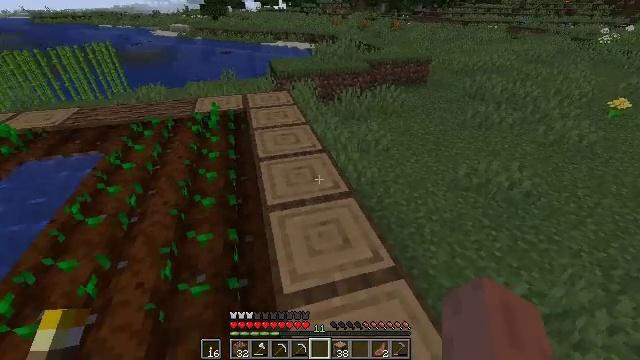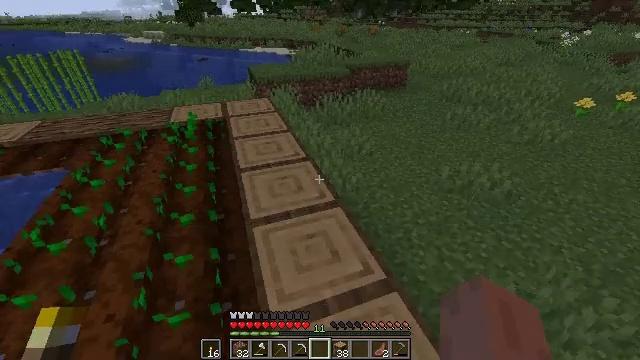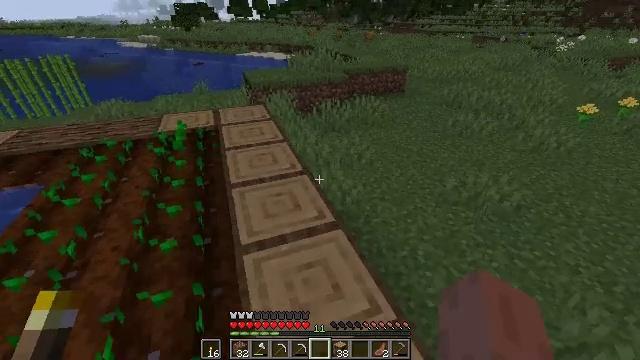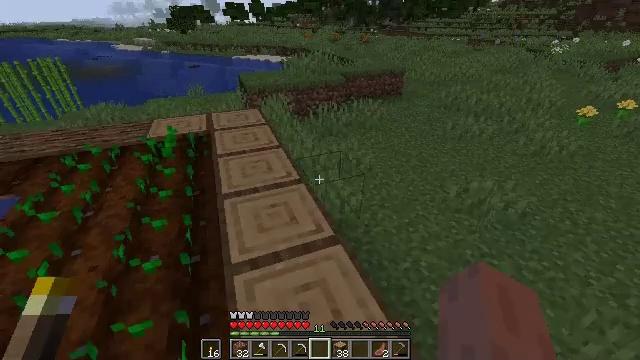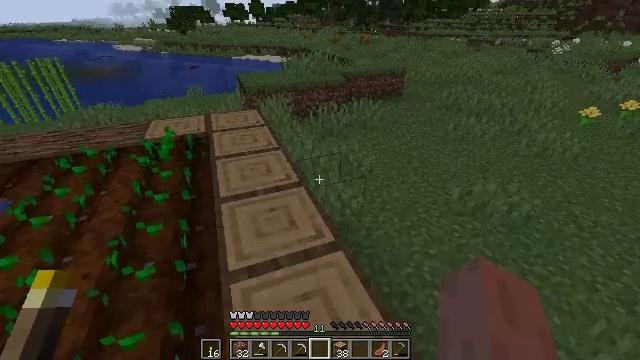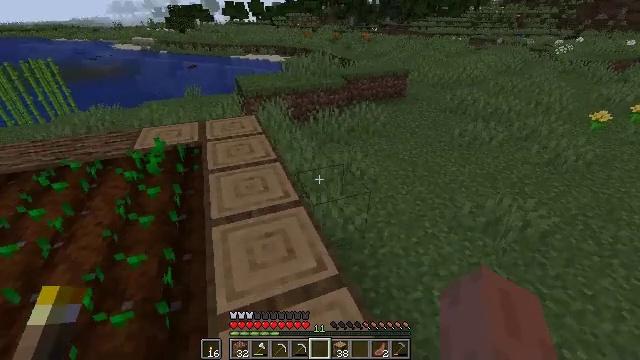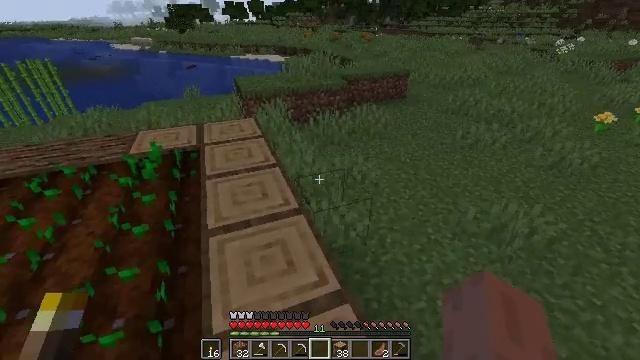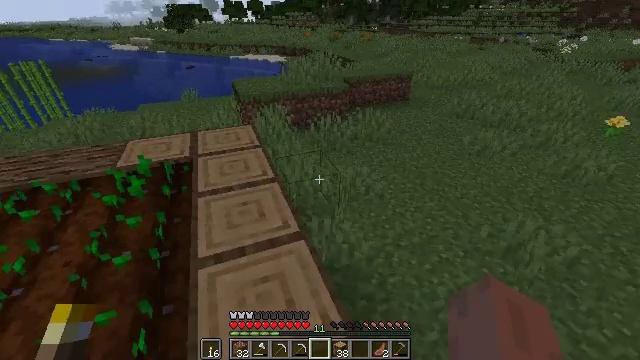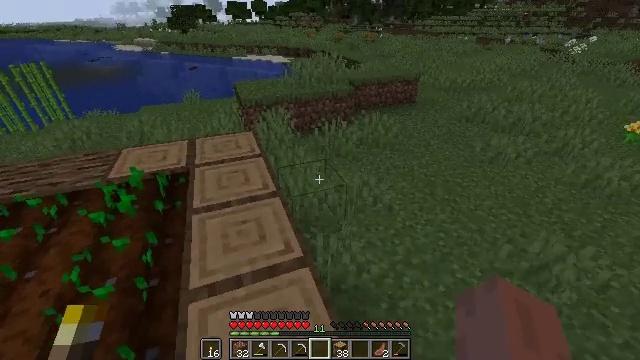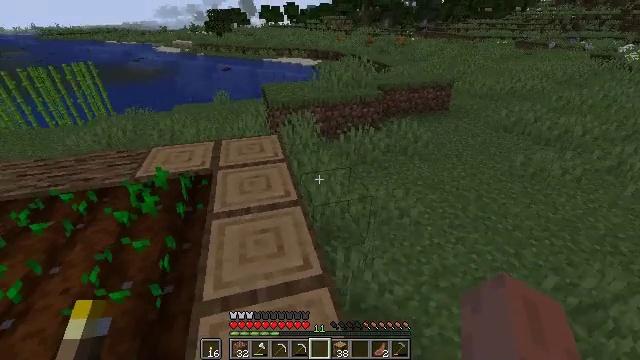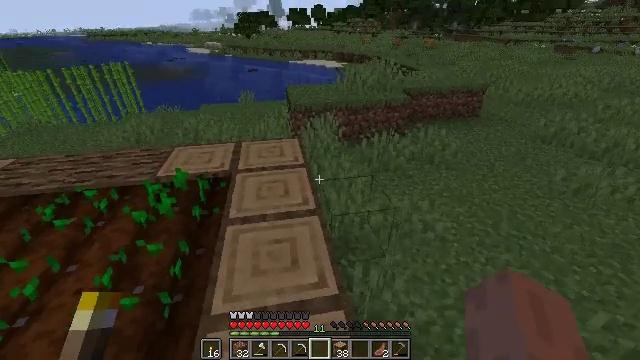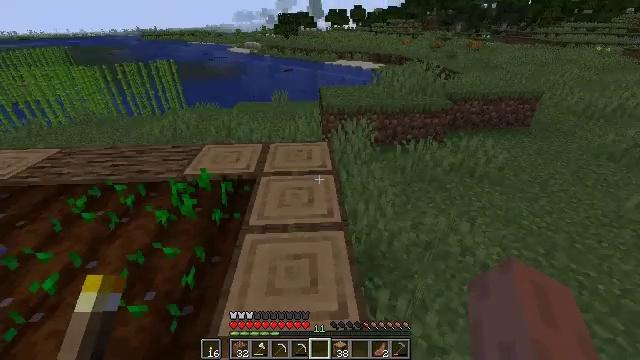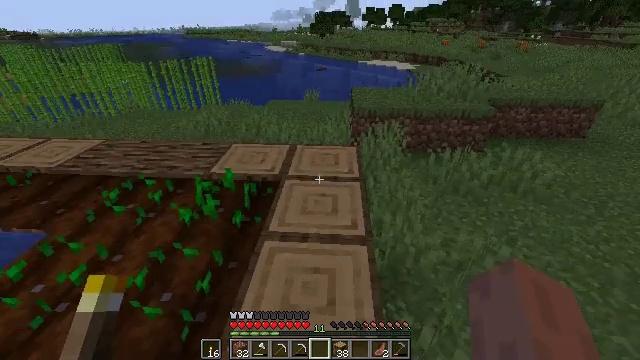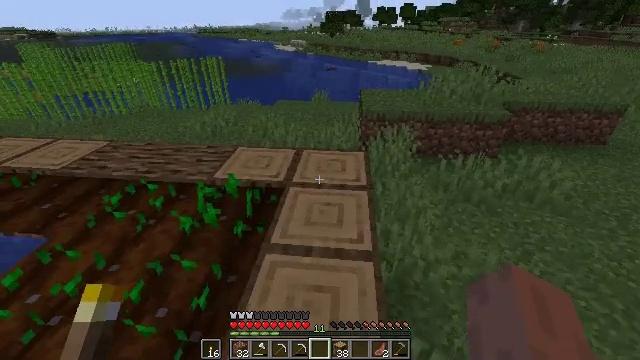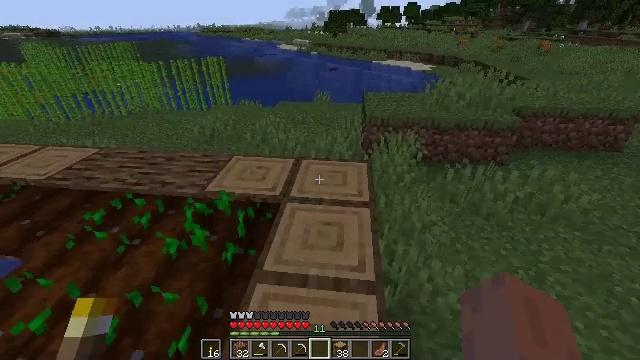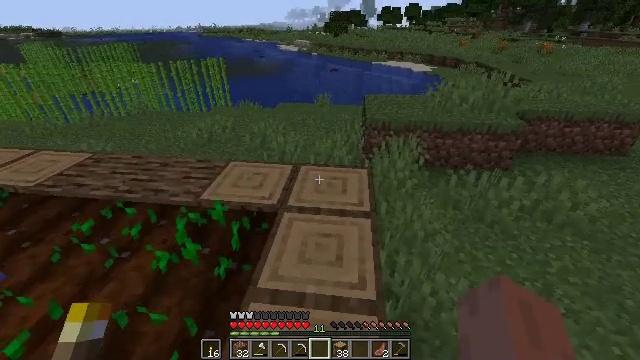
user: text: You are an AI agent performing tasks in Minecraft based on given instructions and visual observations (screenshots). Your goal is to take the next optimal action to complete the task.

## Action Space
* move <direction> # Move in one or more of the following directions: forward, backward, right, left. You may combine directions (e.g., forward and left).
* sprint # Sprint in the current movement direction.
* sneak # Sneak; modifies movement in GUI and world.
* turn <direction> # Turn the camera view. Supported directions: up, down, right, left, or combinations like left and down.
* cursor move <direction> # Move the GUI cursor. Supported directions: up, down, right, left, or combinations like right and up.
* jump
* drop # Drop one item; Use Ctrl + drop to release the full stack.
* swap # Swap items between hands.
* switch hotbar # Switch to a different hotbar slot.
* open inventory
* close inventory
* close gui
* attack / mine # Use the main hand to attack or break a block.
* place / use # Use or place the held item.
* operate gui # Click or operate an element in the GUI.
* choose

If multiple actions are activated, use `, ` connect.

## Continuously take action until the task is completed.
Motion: motion action
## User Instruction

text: Take wooden slabs to craft a composter.
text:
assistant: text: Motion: move forward, turn right
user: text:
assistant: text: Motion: move forward
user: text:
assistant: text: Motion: move forward
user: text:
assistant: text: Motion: move forward
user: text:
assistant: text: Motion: move forward
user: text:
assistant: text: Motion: move forward
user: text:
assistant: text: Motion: move forward
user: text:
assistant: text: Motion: move forward
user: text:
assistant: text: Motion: move forward, turn left
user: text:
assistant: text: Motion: move forward, turn left
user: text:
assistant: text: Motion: move forward, turn left
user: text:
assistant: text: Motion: move forward, turn left
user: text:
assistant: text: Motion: move forward, turn left
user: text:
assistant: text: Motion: move forward
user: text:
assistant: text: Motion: move forward
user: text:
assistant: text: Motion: move forward
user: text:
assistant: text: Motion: move forward
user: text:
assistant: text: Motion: move forward
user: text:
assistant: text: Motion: move forward
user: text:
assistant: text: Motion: move forward
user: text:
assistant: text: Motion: move forward
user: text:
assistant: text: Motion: move forward, turn left
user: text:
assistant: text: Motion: move forward, turn left
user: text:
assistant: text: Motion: move forward, turn left
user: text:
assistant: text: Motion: move forward, turn left
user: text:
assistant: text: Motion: move forward, turn left
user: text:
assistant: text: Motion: move forward, turn left
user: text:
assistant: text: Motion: move forward, turn left
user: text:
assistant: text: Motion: move forward, turn left
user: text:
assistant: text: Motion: move forward, turn left